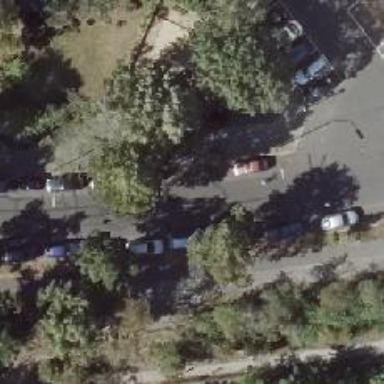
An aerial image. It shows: Residential road with asphalt surface. There are separate sidewalks and parallel on-street parking lanes on both sides.